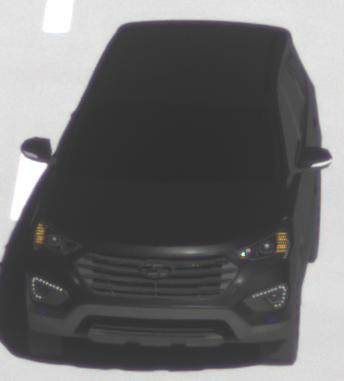
Make: Hyundai
Model: Santa Fe 2.4 GDI
Detailed model: Santa Fe (DM)
Model produced from: 2017/08
Model produced until: 2018/01
Doors: 5
Color: black
Road condition: dry road
Daytime: morning or afternoon
Contrast: high contrast